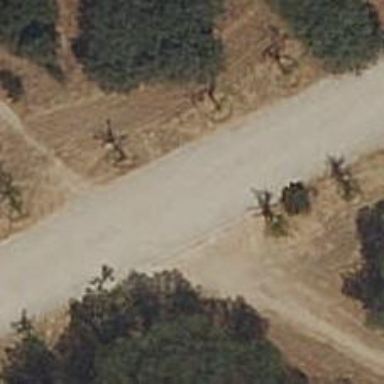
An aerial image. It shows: Dirt path with grade3 tracktype.